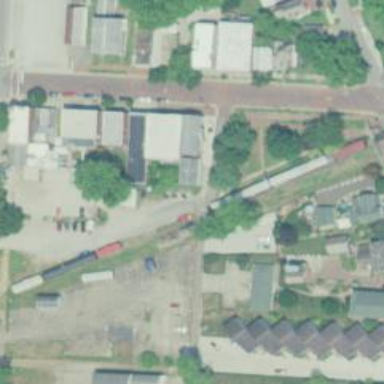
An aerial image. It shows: Railway level crossing.